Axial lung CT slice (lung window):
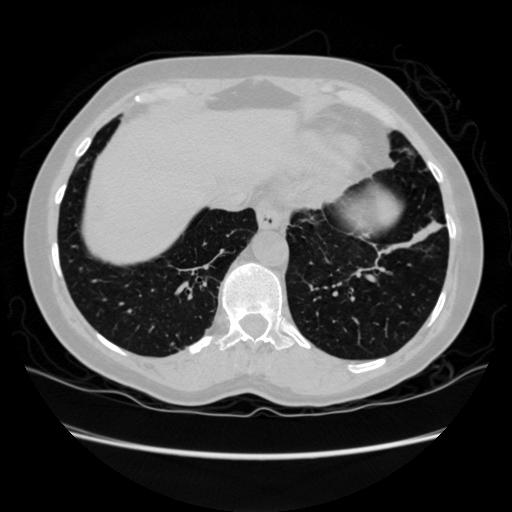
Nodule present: no